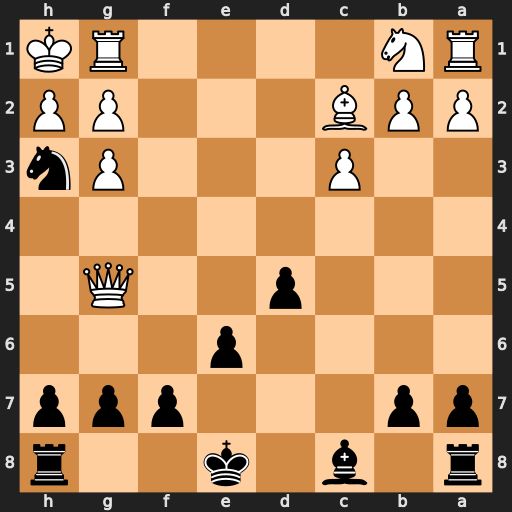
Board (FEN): r1b1k2r/pp3ppp/4p3/3p2Q1/8/2P3Pn/PPB3PP/RN4RK
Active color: b
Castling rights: kq
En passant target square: -
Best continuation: Nf2#